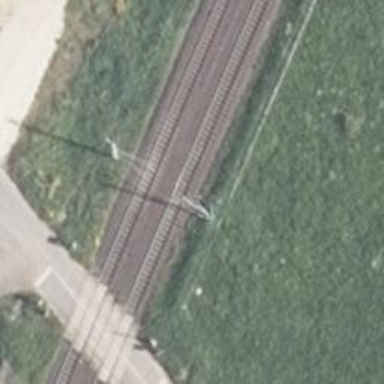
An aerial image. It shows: Railway signal.